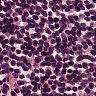
Metastatic tissue present: no